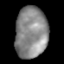
Tissue: lung
Cell type: T cells
Senescence score: 0.1968
Nuclear area (px): 1624
Mean DAPI intensity: 135.554